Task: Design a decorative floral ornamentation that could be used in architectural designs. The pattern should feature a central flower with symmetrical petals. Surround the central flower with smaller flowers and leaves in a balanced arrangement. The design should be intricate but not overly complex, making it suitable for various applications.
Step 1127:
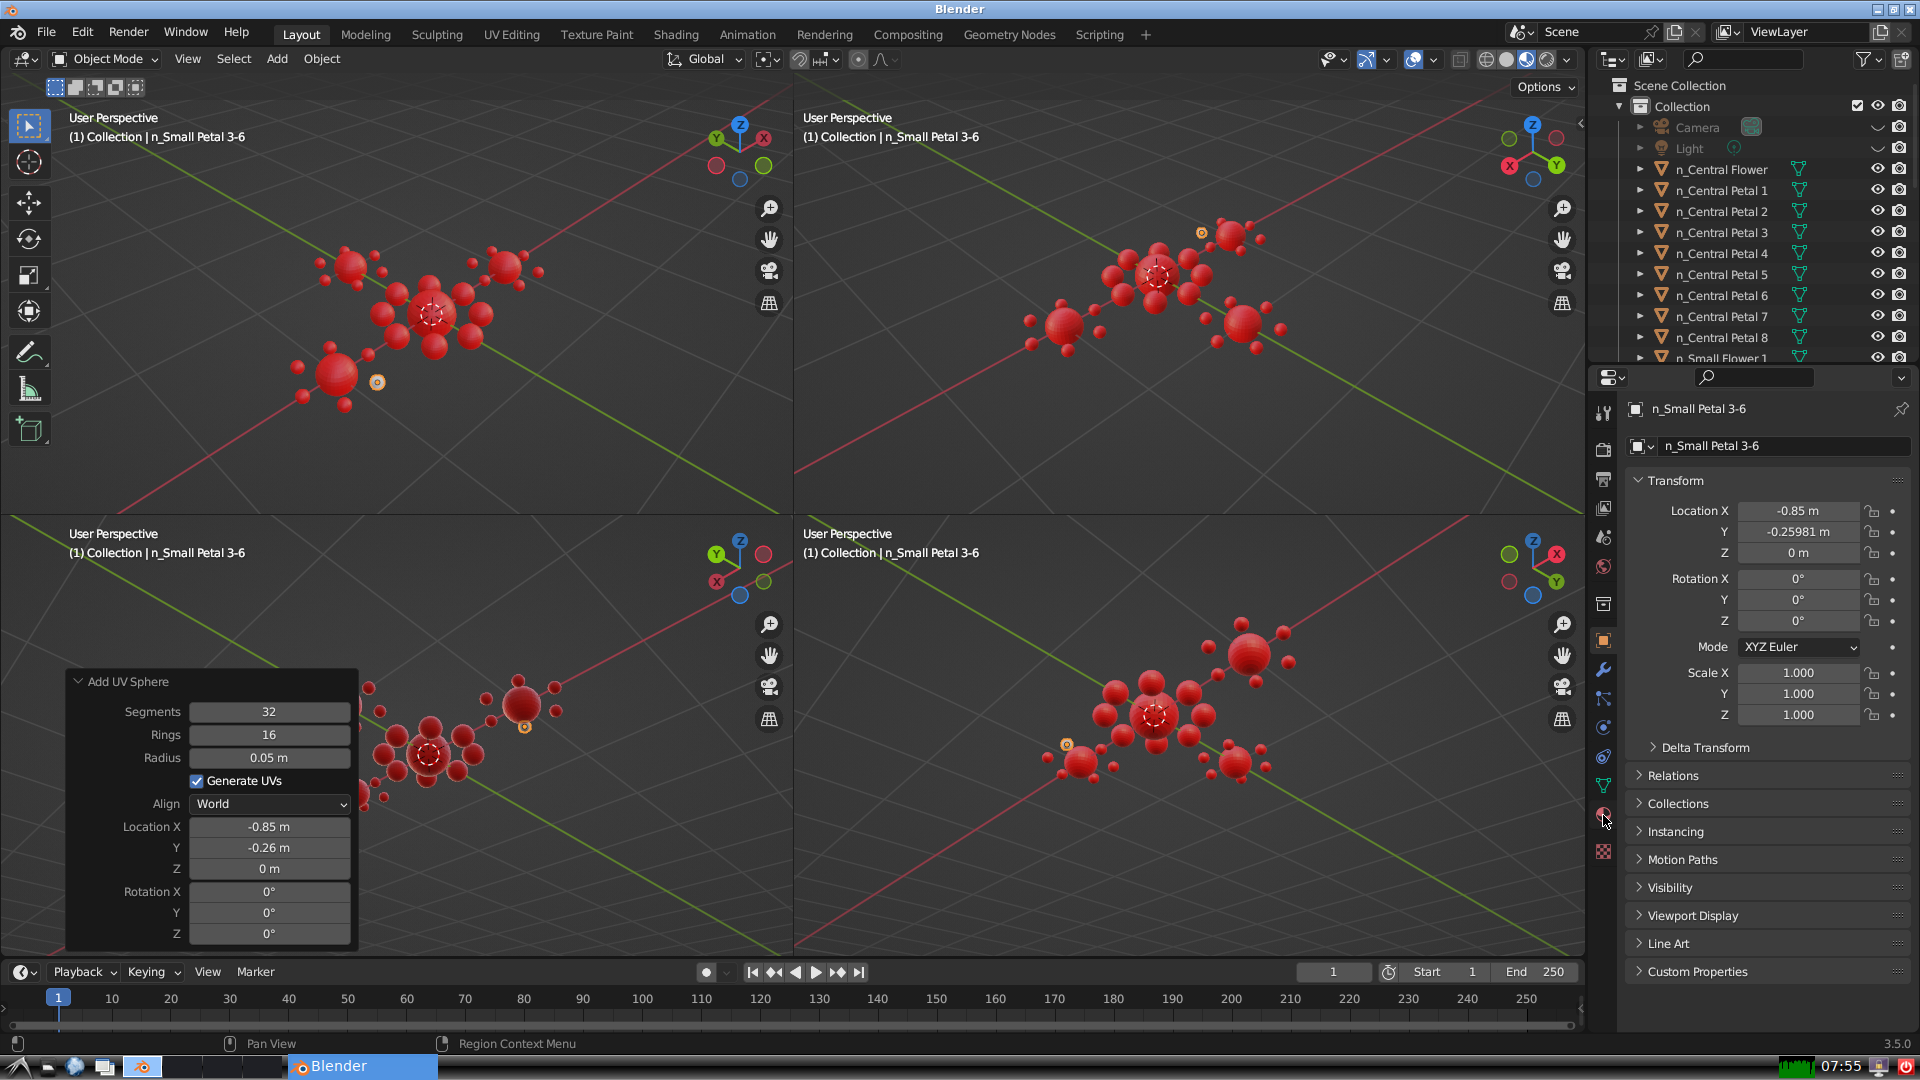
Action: click: no